Field crop: maize
Growth stage: 1
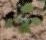
Species: chenopodium